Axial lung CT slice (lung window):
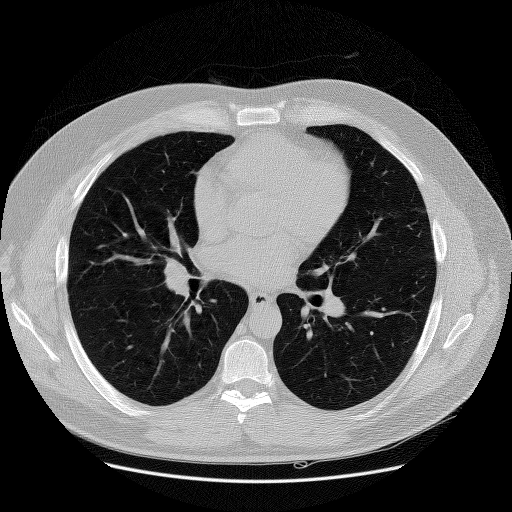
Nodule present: no